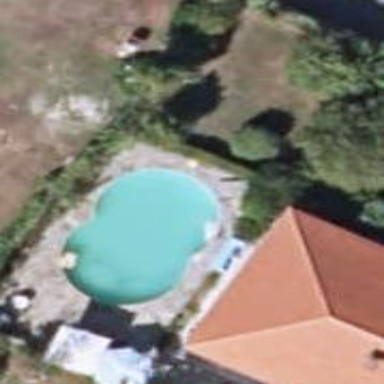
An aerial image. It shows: Swimming pool located in leisure land.